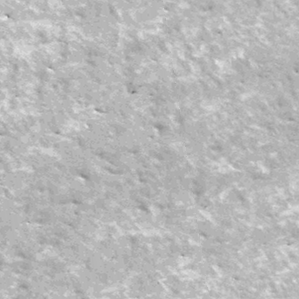
Label: frost